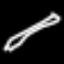
Label: pencil